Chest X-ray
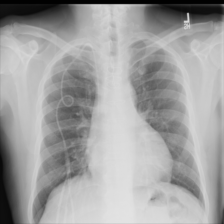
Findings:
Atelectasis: negative
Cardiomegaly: negative
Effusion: negative
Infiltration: negative
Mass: negative
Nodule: negative
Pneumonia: negative
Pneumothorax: negative
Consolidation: negative
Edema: negative
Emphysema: negative
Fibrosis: negative
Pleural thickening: negative
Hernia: negative